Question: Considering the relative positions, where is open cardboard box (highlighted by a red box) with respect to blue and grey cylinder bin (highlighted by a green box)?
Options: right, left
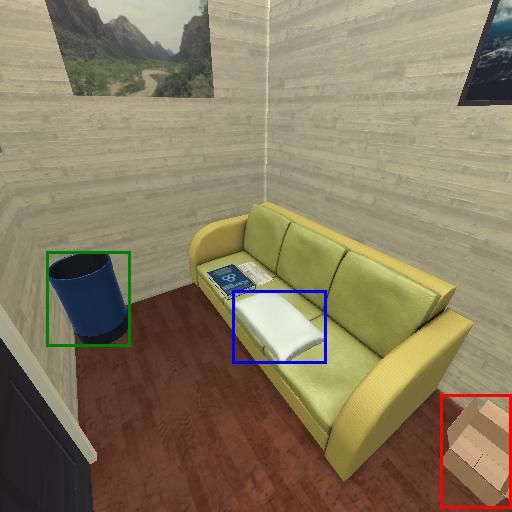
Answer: right